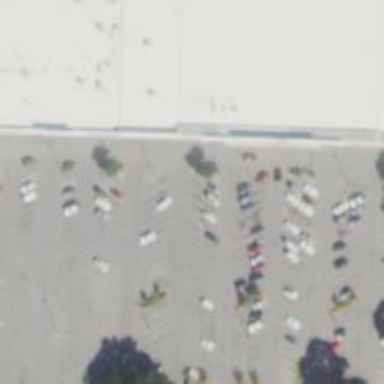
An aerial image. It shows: Parking space is available.